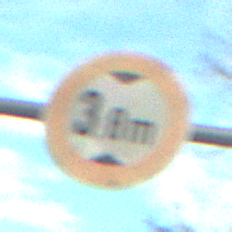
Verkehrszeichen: TatsaechlicheHoehe
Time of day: MorningAfternoon
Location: Outdoor (Urban)
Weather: PartlyCloudy
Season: NotSpecified
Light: Natural